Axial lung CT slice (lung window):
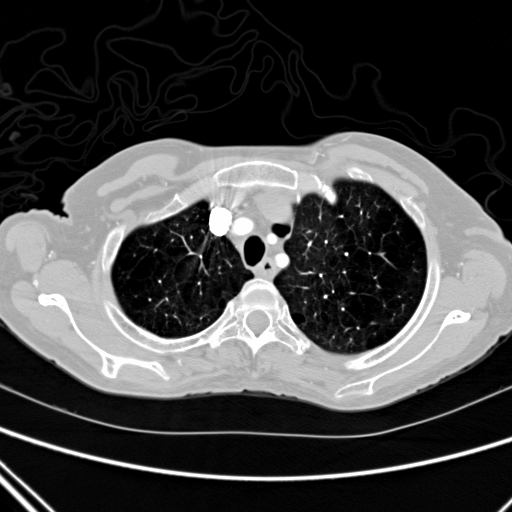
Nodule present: no